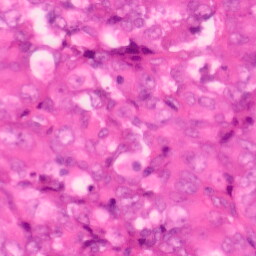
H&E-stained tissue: Colon